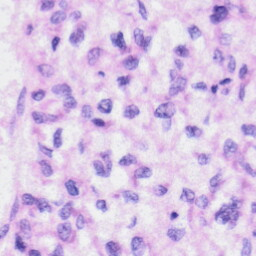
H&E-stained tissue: Liver